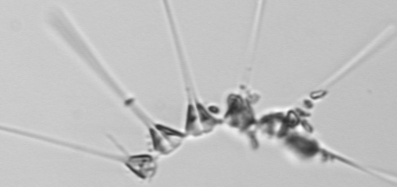
Label: Asterionellopsis_glacialis